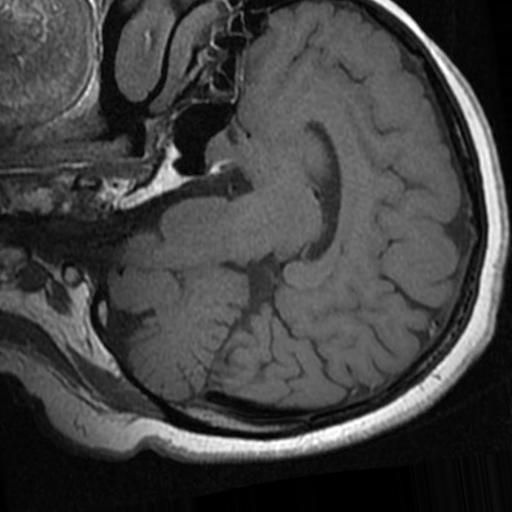
Label: brain_tumor